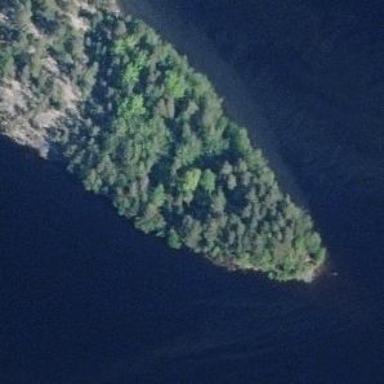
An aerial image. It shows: Islet.